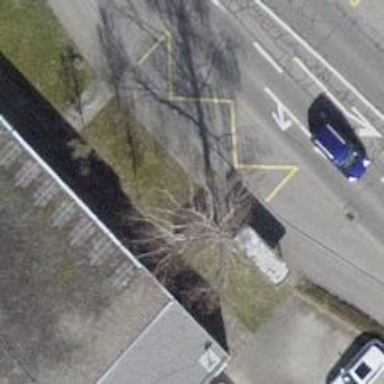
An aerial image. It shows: Bus stop with platform for public transport.